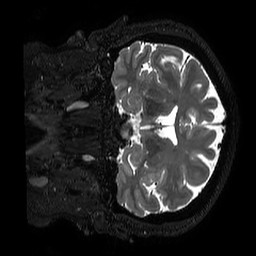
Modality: T2w
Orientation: coronal
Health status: ill
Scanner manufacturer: philips
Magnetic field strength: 3 T
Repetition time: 2.5 s
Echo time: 0.331 s